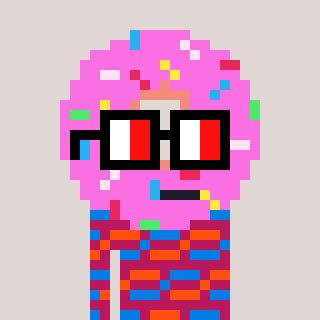
a pixel art character with square glasses with black frames and red eyes, a doughnut-shaped head and a darkpink-colored body on a warm background